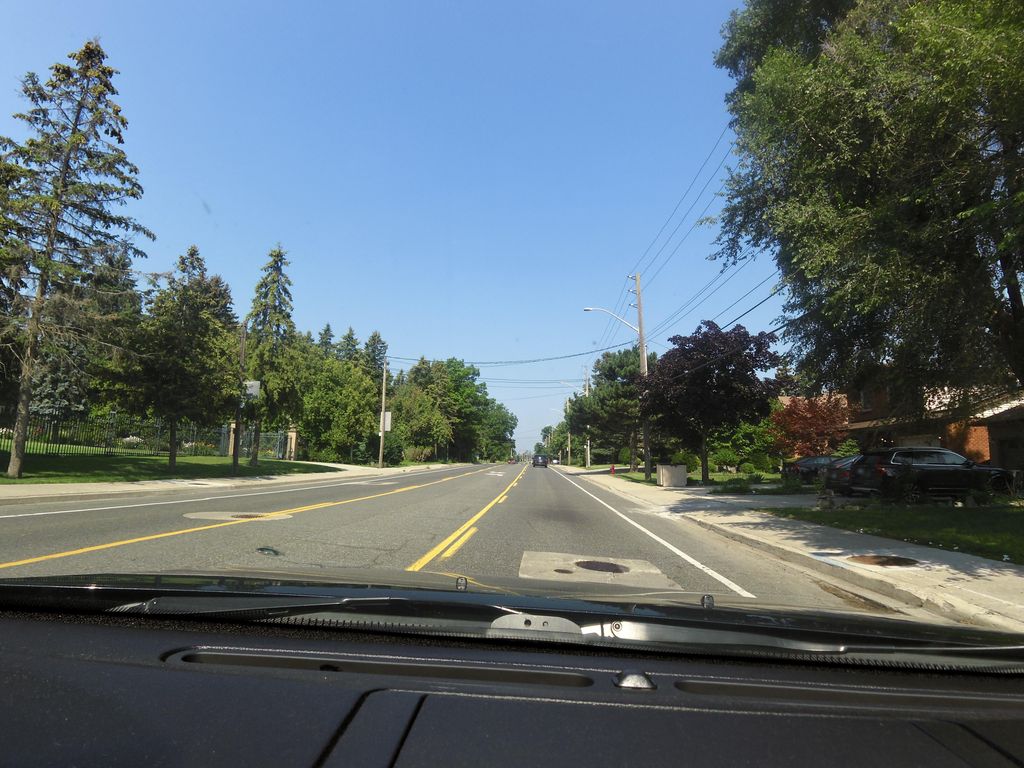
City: hamilton